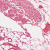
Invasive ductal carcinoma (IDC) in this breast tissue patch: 0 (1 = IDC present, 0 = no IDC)